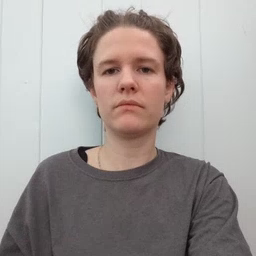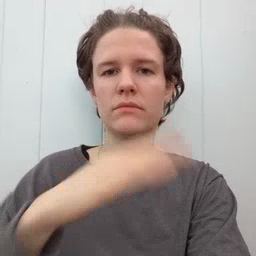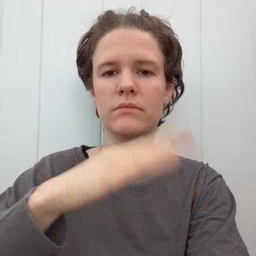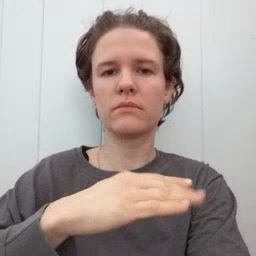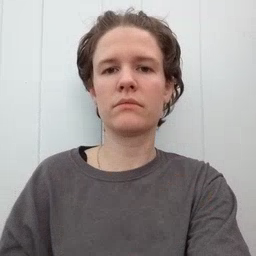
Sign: table